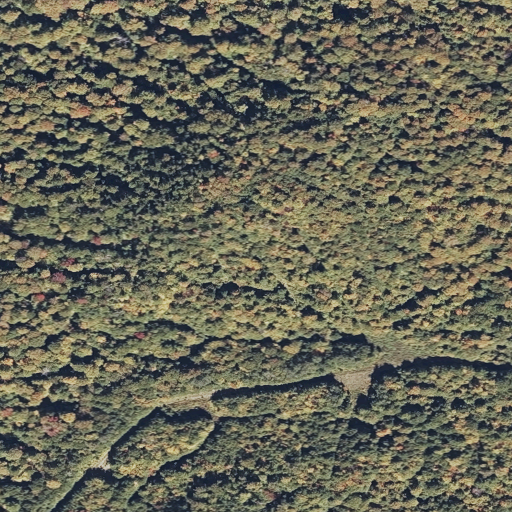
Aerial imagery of ridge(s) in Maine named Mud Pond Ridge containing deciduous forest, mixed forest, and evergreen forest